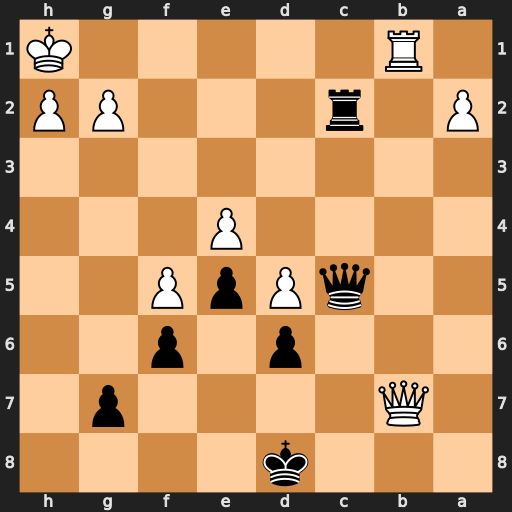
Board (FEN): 3k4/1Q4p1/3p1p2/2qPpP2/4P3/8/P1r3PP/1R5K
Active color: b
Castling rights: -
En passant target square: -
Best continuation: Rc1+ Rxc1 Qxc1#